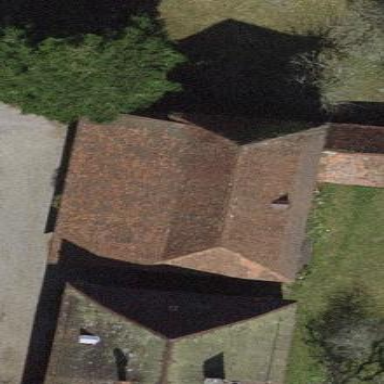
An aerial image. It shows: Shed building.